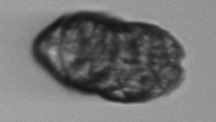
Label: Margalefidinium